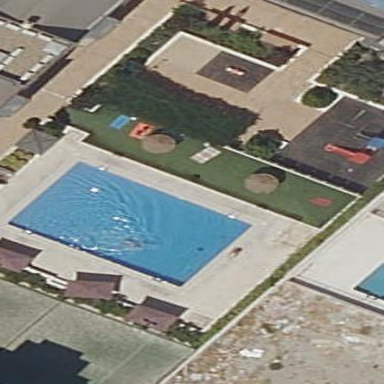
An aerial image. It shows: Swimming pool area designated for leisure and sport.